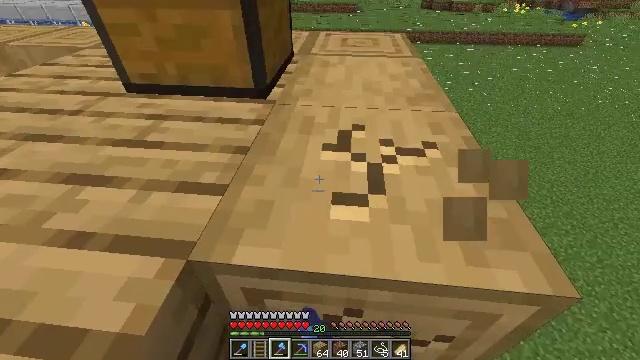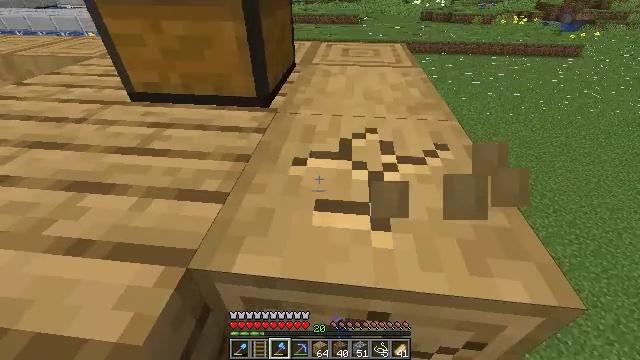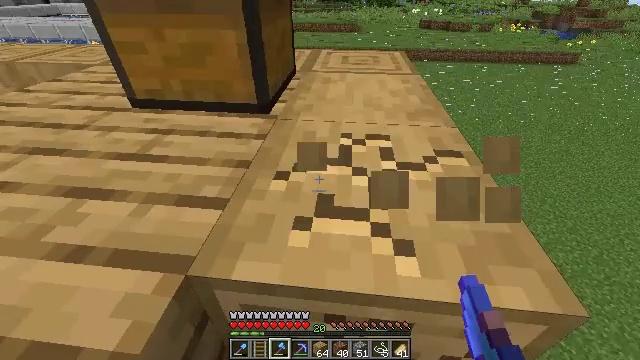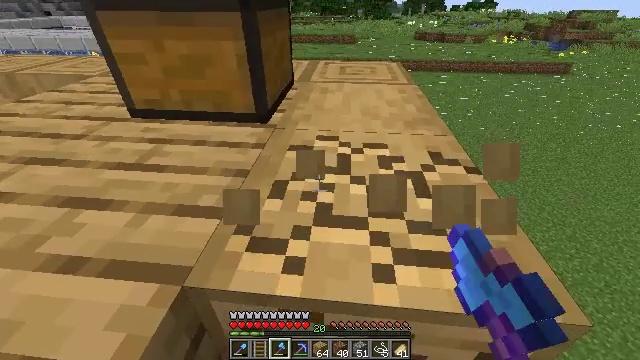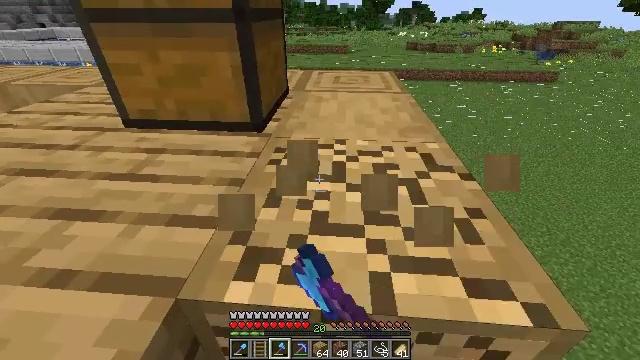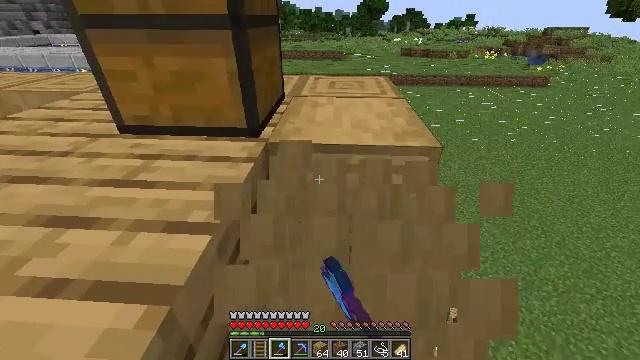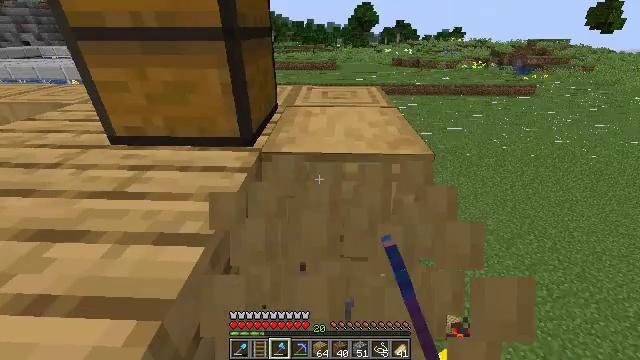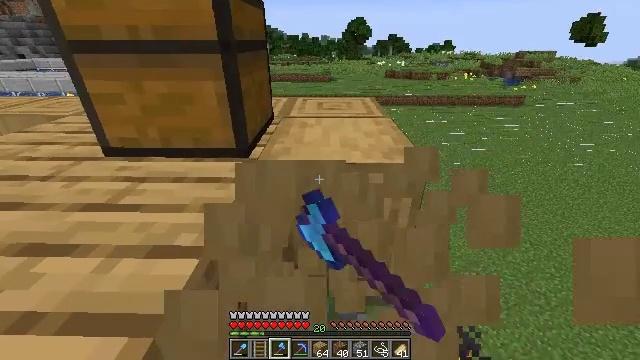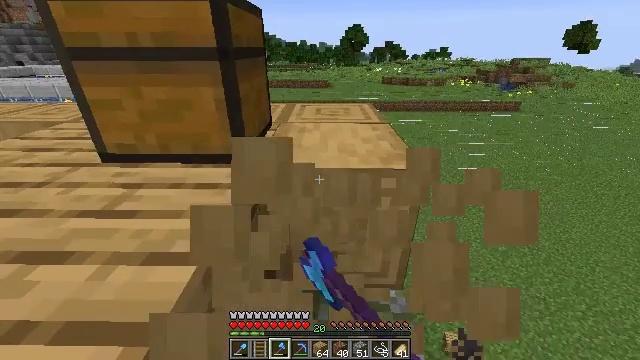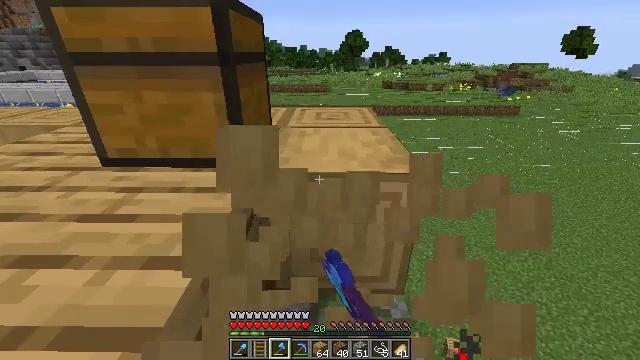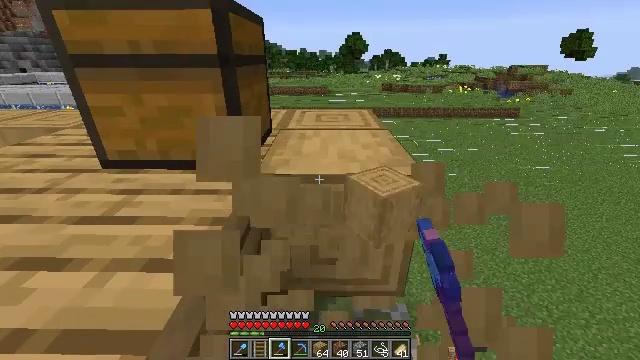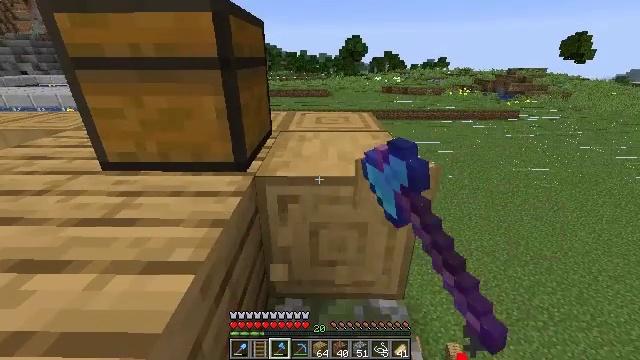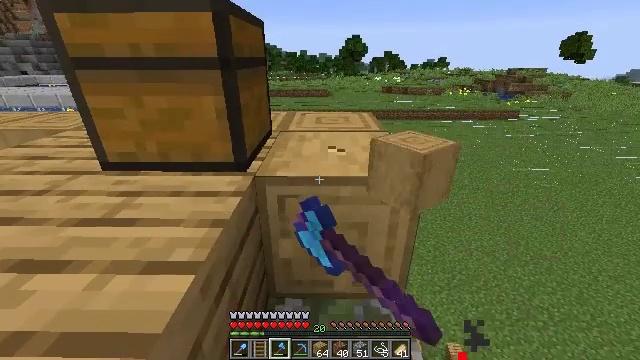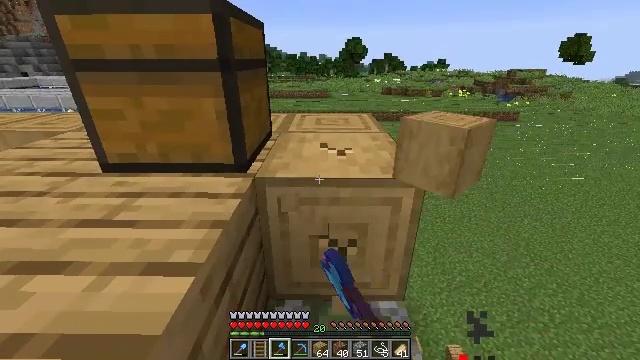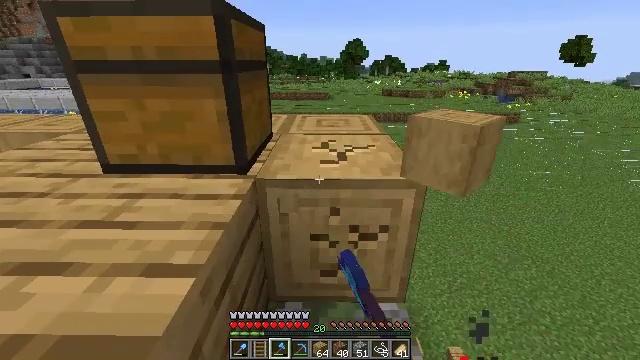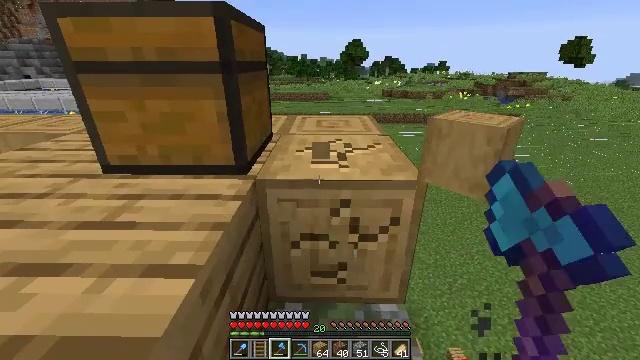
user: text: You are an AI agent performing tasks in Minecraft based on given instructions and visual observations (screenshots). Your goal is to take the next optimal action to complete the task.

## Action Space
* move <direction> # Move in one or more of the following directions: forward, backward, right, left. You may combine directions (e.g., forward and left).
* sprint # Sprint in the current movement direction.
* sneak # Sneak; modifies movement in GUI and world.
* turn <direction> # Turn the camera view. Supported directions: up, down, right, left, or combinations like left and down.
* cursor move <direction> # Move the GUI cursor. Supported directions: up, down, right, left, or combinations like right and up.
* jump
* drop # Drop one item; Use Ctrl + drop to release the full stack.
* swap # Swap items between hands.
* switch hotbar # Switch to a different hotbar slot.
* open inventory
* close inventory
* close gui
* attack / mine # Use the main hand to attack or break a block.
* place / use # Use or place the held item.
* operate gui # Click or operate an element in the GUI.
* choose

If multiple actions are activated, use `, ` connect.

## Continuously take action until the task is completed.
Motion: motion action
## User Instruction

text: Chop down the stripped oak log.
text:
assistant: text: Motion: turn up, attack / mine
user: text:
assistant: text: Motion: turn up, attack / mine
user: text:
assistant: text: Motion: turn up, attack / mine
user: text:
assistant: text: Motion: turn right and up, attack / mine
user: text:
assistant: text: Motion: turn up, attack / mine
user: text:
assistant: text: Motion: turn right and up, attack / mine
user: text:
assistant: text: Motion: turn right and up, attack / mine
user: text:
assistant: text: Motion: turn up, attack / mine
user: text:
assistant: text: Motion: attack / mine
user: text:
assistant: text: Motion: attack / mine
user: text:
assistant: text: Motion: attack / mine
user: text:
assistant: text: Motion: attack / mine
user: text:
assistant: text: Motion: attack / mine
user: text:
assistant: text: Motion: attack / mine
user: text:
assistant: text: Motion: attack / mine
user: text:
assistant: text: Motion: attack / mine
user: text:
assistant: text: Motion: attack / mine
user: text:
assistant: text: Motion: turn up, attack / mine
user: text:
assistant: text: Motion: turn up, attack / mine
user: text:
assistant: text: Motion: attack / mine
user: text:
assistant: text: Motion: attack / mine
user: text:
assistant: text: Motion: attack / mine
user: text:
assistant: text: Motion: attack / mine
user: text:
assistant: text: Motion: attack / mine
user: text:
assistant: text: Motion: attack / mine